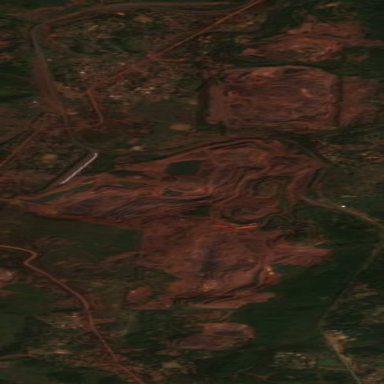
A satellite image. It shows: Quarry area.